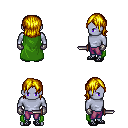
a pixel art fantasy rpg character, male body template, dark elf, purple skin, green cape, magenta pants, blonde long bangs hairstyle, metal gloves, ghillies, dagger, four views (front, back, left, right), 2x2 character sprite sheet, small pixel art, hard edges, no anti-aliasing